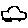
Label: car